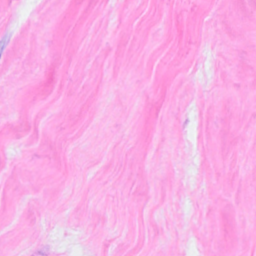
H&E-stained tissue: Breast